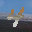
Label: 4